Question: In an ASP.NET application, what happens if an error occurs when returning the results of a stored procedure.
For example:

In the diagram above, the ASP.NET application calls a stored procedure to obtain some data, the stored procedure executes and SQL server tries to send back the results.
But what if IIS is not reachable, what does SQL server do?
- - - -
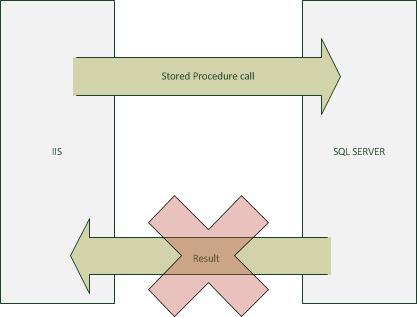
Answer: To answer your questions:
- No if the connection between IIS and SQL server has died then SQL will kill the job and log an error.- The SQL client in your ASP.NET application will thrown an exception either because the request has timed out or because the connection has died.- If the stored procedure explicitly uses temp tables then there may be some data associated with the task that SQL will clean up.- Not unless you write code to do this.